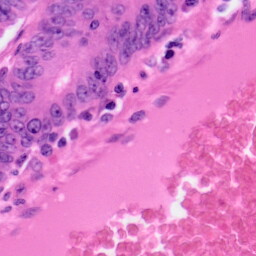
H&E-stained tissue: Colon